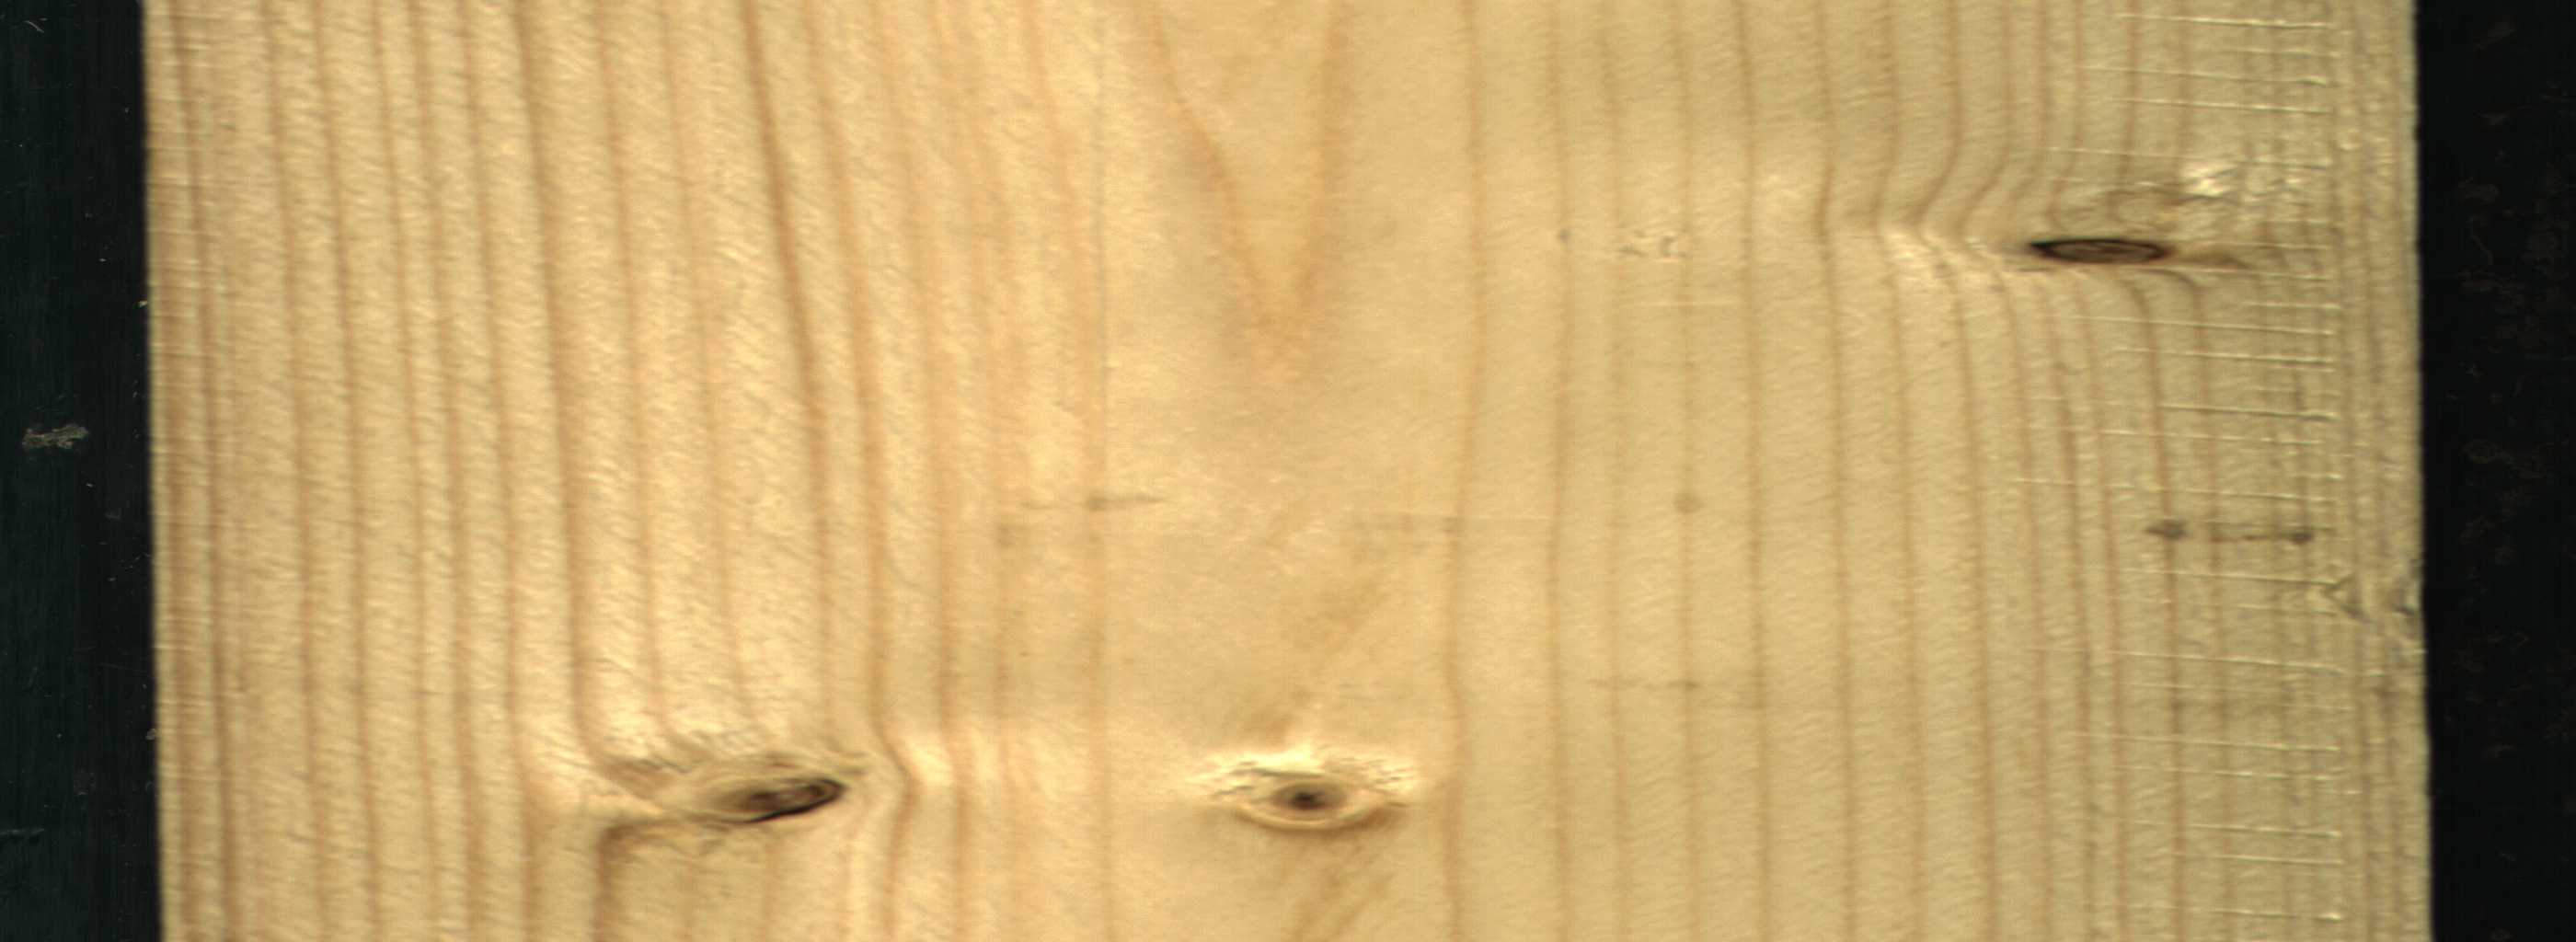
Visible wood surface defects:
Dead_Knot
Dead_Knot
Live_Knot